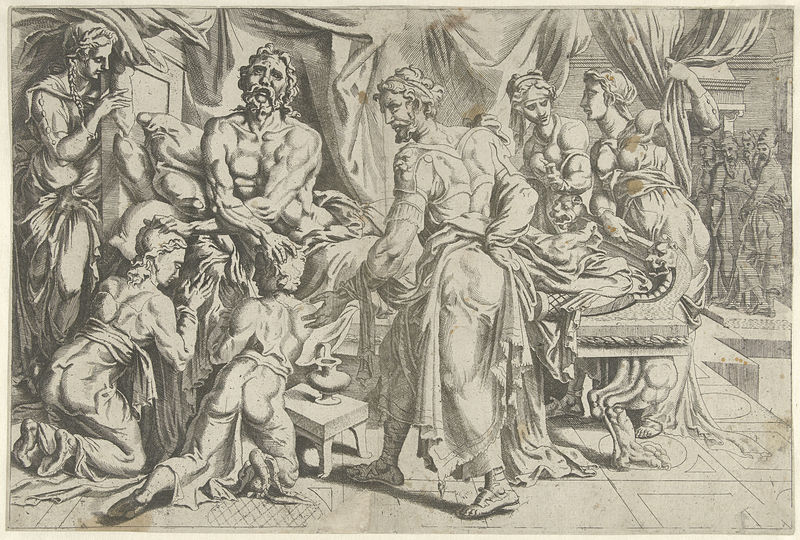
Titel: Jakob zegent de zonen van Jozef
Künstler: Dirck Volckertsz Coornhert
Standort: Amsterdam
Institution: Rijksmuseum
Schlagwörter: umhang, gewänder, papier, chair, curtains, king, könig, men, people, pillow, pillows, white, women, black, dress, dresses, gray, grey, hair, interior, old, sit, table, vorhänge, muskeln, bed, bett, print, sheets, floor, faltenwurf, druck, männlich, antik, gods, greek, man, naked, nude, roman, drapes, young man, drawing, kupferstich, fabric, etching, beard, old man, curls, door, family, engraving, stockflecken, clothing, jug, pitcher, pray, bowl, greece, muscles, kneel, harem, 16th century, curly, worship, buttocks, muscular, blankets, death bed, butts, muscules, socrate, maarten van heemskerck, return of the prodigal son